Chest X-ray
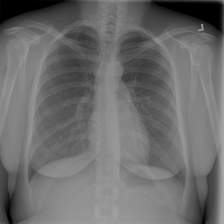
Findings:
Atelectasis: negative
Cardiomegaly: negative
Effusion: negative
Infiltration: negative
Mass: negative
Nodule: negative
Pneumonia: negative
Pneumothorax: negative
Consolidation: negative
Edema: negative
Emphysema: negative
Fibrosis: negative
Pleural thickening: negative
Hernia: negative